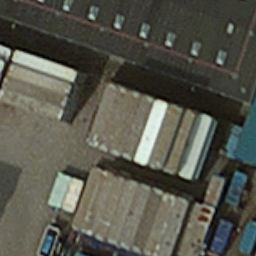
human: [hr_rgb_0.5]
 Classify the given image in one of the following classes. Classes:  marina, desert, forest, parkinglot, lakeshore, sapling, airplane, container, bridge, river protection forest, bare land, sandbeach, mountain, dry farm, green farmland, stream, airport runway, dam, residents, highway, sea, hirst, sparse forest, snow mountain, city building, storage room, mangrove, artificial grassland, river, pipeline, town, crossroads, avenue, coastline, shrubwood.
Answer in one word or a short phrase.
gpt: container